Question: I have a problem when I try to set up Xcode . shown in image

Here's what's in my install.log file:
'''
The Installer encountered an error that caused the installation to fail. Contact the software manufacturer for assistance.'.
'''
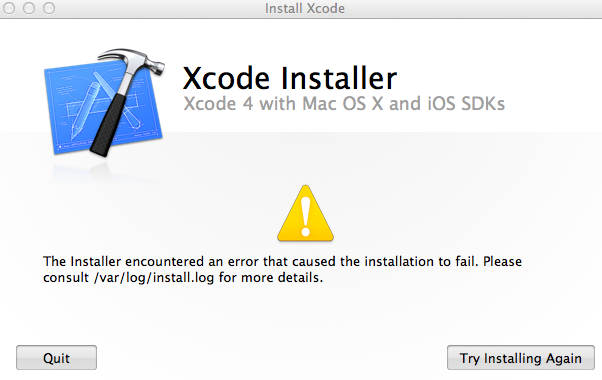
Answer: The certificate used to sign it has expired. Set your date to around when 4.2.1 was released and then install it.